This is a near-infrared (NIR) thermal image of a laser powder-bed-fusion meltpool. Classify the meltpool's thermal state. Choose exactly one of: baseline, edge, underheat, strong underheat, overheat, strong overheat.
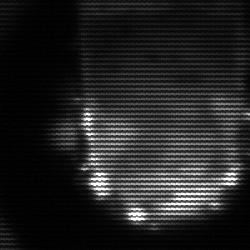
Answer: baseline